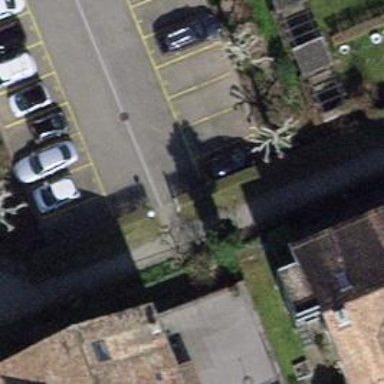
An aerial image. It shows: Footway made of paving stones.